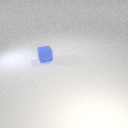
small blue rubber cube